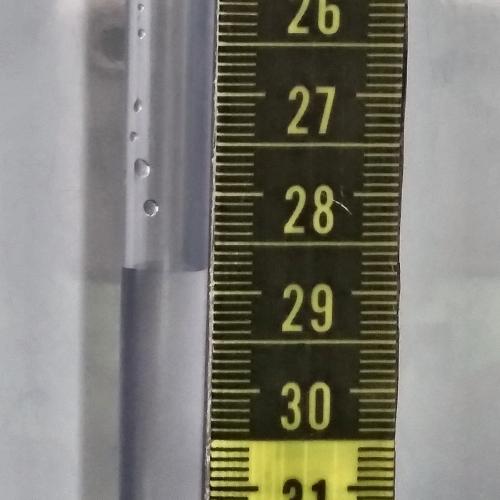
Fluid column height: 28.8 cm